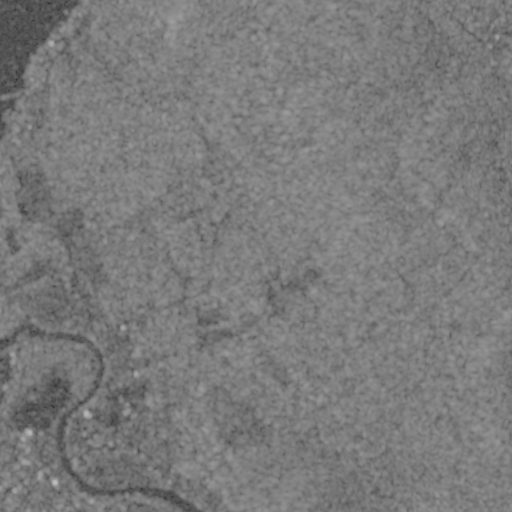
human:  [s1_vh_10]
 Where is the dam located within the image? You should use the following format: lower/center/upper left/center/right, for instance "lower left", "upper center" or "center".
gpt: The dam is located in the upper left of the image.
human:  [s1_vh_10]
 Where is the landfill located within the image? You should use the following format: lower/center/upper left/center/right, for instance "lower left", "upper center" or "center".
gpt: The landfill is located in the center left of the image.
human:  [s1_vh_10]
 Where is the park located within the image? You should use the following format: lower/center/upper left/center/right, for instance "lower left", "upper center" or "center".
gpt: The park is located in the lower left of the image.
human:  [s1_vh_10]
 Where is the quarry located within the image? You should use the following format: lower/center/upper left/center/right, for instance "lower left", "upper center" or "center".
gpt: The quarry is located in the upper center of the image.
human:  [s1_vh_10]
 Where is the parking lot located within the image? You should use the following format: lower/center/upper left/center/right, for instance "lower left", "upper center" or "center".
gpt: There is no parking lot in the image.

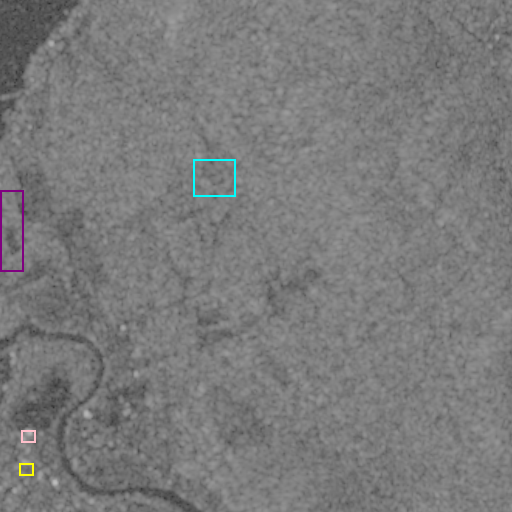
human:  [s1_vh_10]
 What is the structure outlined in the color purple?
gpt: The structure outlined in purple is a landfill.
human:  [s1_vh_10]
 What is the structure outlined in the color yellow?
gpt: The structure outlined in yellow is a park.
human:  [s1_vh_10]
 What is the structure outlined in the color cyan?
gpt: The structure outlined in cyan is a quarry.
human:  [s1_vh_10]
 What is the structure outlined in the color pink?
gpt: The structure outlined in pink is a building.
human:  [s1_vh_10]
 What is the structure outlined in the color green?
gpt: There is no green outline.